Question: I have this javascript:
'''
$ajax = $.ajax({
type: 'GET',
url: 'DBConnect.php',
data: '',
dataType: 'json',
success: function(data) {},
error:function (xhr, ajaxOptions, thrownError) {
dir(thrownError);
dir(xhr);
dir(ajaxOptions);
}
});
console.dir($ajax);
console.dir($ajax.responseJSON);
'''
console.dir($ajax) shows it has a property named responseJSON, but when I try to access it with $ajax.responseJSON it returns undefined:

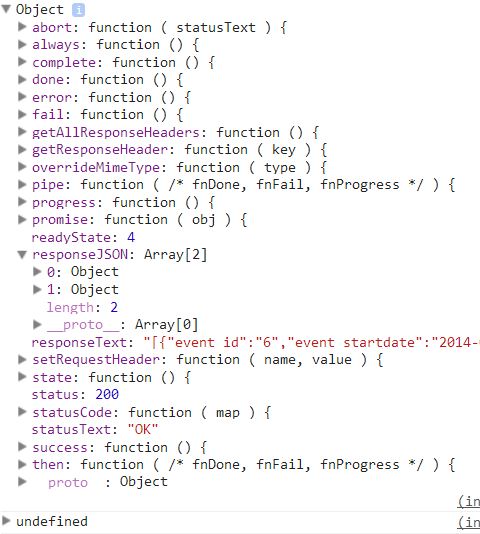
Answer: Well, of course it's undefined, because at the moment when you run 'console' at last lines of your code, response hasn't yet came from the server.
'$.ajax' returns promise, which you can use to attach 'done()' and 'fail()' callbacks, where you can use all the properties that you see. And you have actually used callback 'error' and 'success', and that's where you can run code and other functions that rely on data in the response.